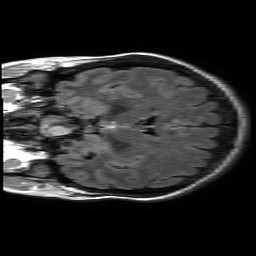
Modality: FLAIR
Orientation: coronal
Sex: female
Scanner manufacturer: philips
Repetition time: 11 s
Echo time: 0.125 s